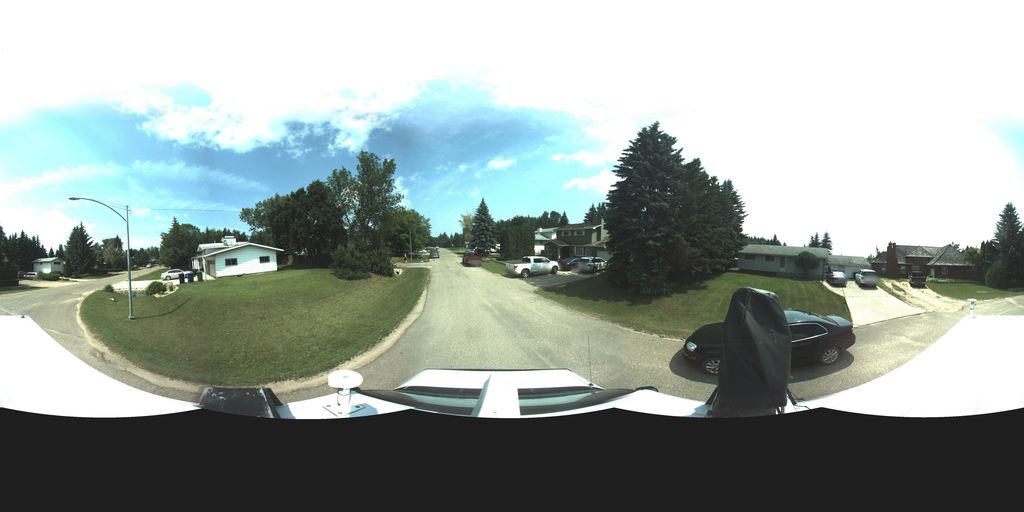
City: saskatoon